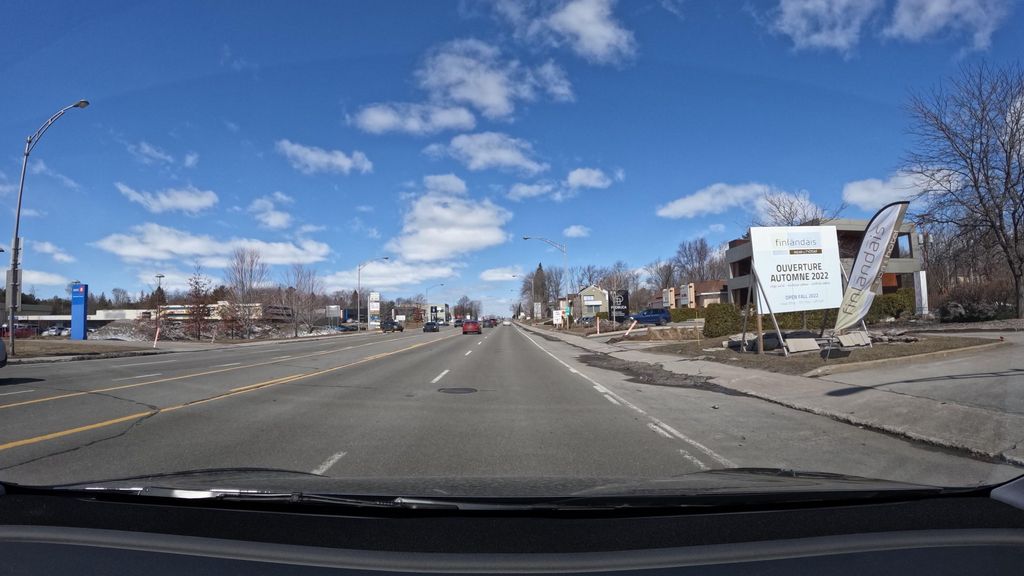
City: montreal